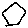
Label: hexagon